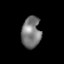
Tissue: lung
Cell type: Others
Senescence score: 0.6396
Nuclear area (px): 585
Mean DAPI intensity: 121.655